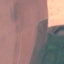
Land use / land cover class: AnnualCrop